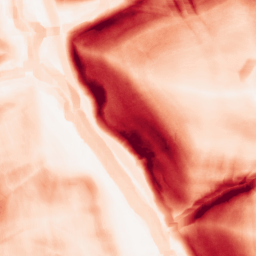
Category: morphological
Decomposition family: morphological_gradient
Decomposition parameters: size: 10
shape: square
Upsampling method: edge_directed
Upsampling parameters: scale: 2
Upsampling scale: 2